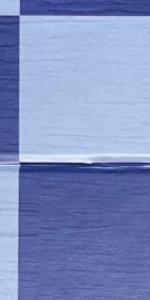
Label: Empty